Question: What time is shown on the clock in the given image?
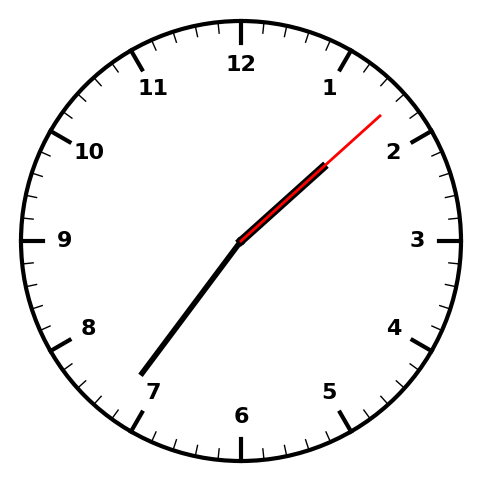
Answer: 01:36:08